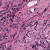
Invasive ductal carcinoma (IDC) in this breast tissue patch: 1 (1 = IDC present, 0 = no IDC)